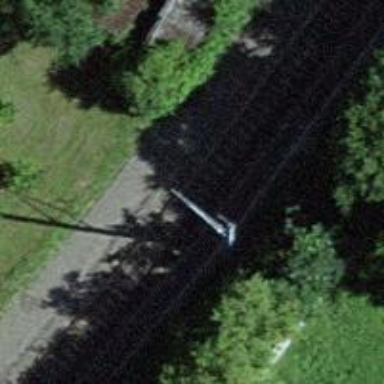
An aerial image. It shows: Single-track electrified railway with contact line.